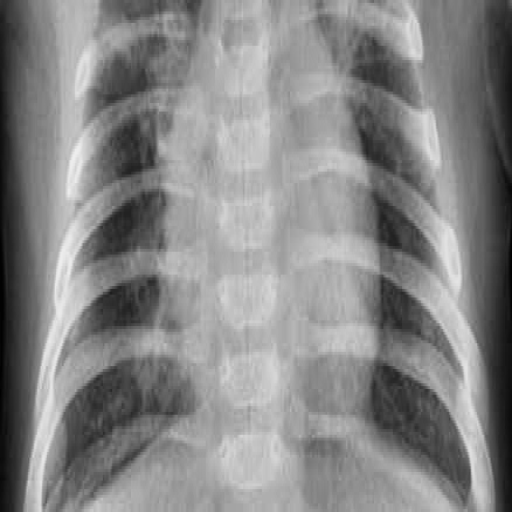
Finding: PNEUMONIA